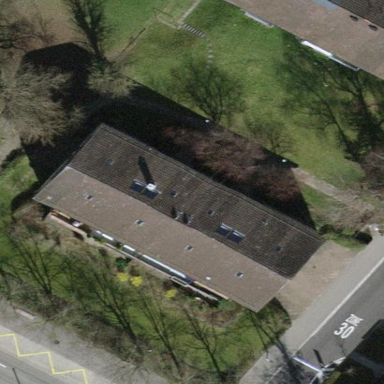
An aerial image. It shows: Gabled roof apartments building.